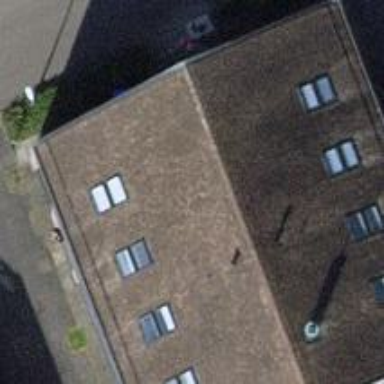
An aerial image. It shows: Hospital building.